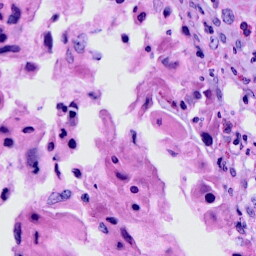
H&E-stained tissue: Cervix